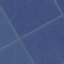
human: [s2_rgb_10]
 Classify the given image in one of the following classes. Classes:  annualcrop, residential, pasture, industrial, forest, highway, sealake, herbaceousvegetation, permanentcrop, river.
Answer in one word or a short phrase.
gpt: AnnualCrop